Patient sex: M
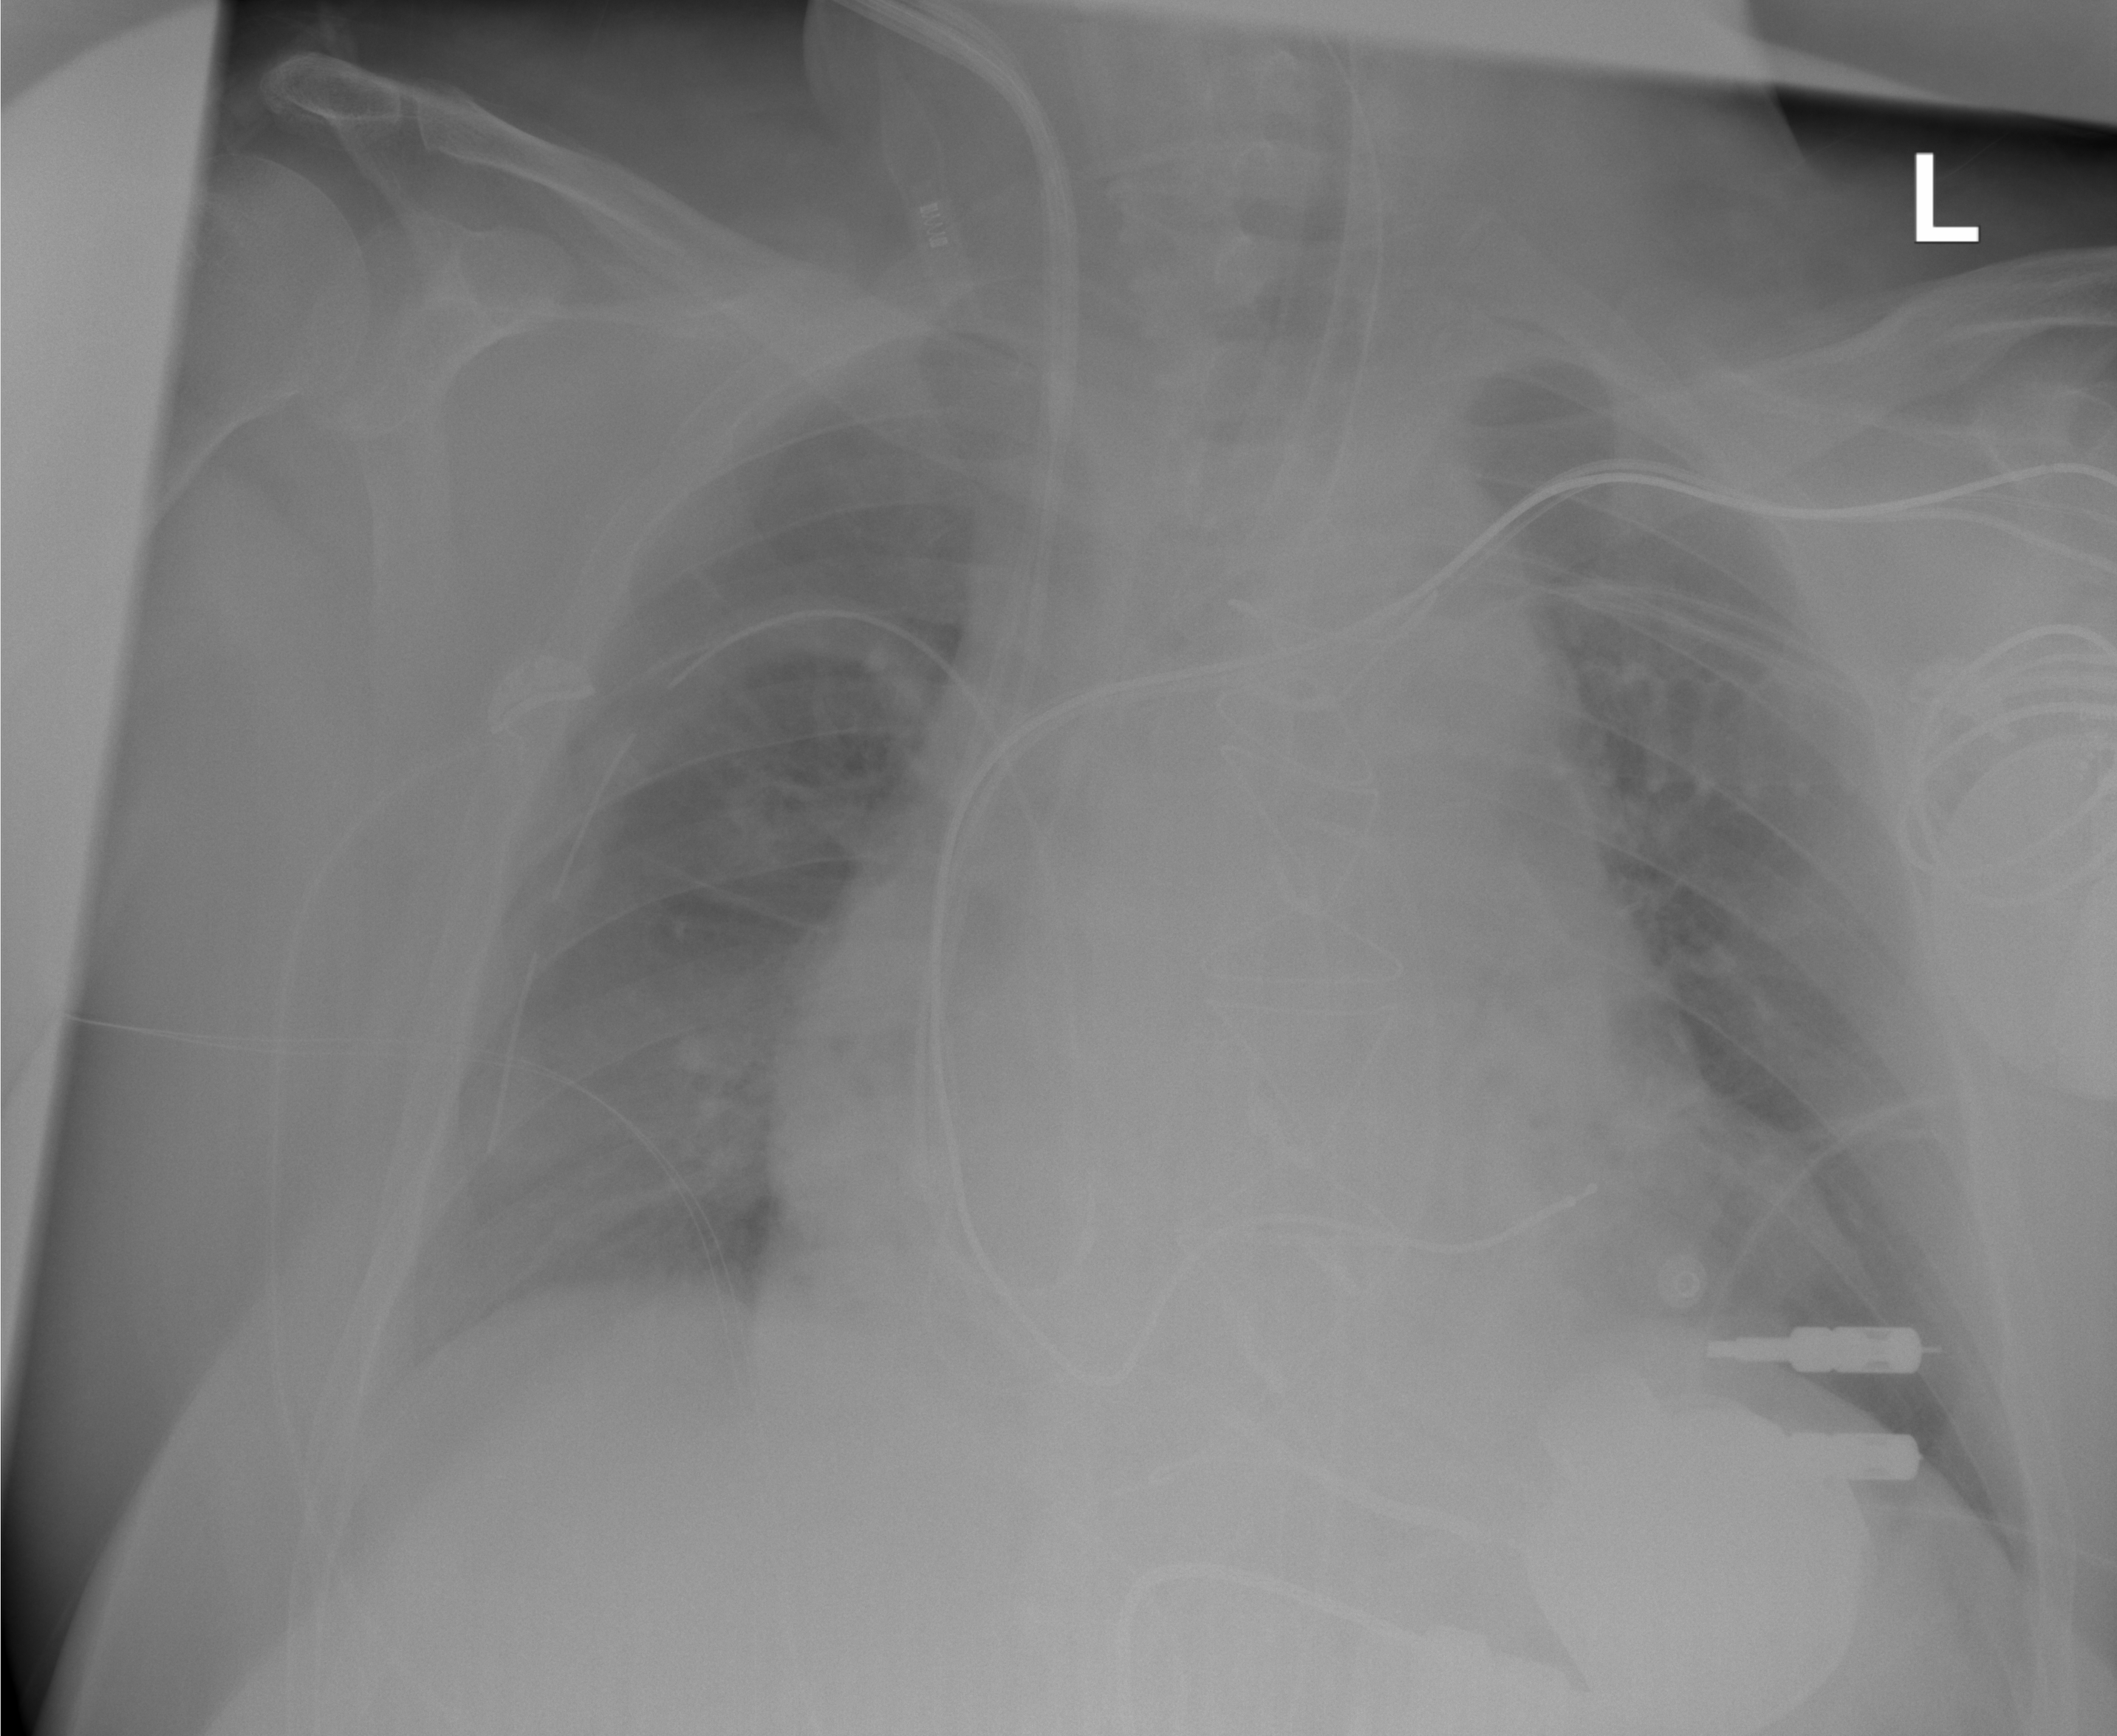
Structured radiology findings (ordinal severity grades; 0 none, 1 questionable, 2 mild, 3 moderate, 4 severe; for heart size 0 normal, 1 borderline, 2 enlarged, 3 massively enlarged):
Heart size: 2
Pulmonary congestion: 0
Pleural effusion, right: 0
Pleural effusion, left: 0
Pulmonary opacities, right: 1
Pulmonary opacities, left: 1
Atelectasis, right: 1
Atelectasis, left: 0